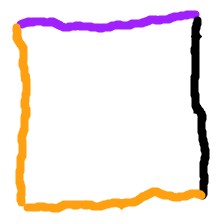
Shape: square